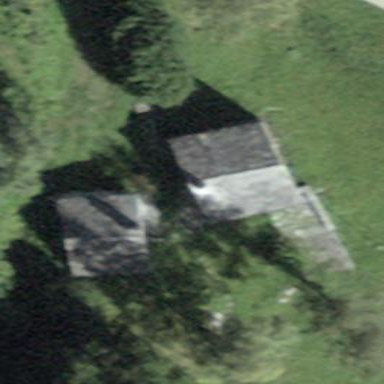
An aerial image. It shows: Hut with gabled roof oriented across.